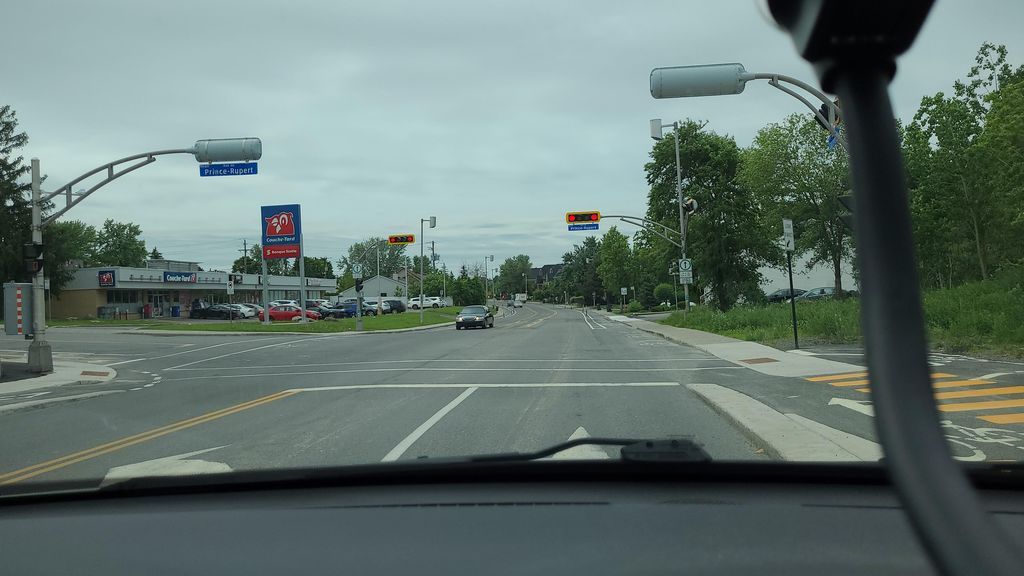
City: montreal